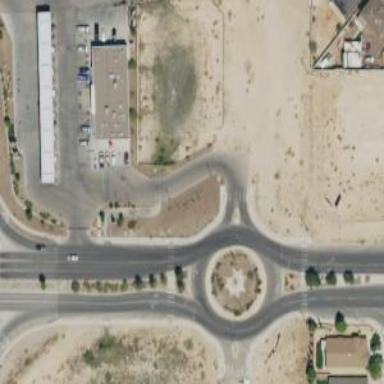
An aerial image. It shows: Secondary road leading to roundabout.